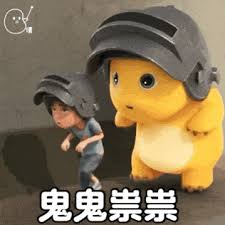
Label: nailong